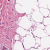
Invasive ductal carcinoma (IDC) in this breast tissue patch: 0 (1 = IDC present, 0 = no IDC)